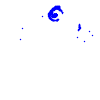
Particle: electron